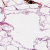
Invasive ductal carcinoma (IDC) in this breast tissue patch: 0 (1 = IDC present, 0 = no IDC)